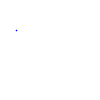
Particle: kaon